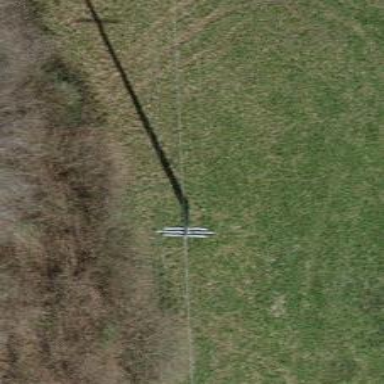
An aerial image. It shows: Power line is depicted.